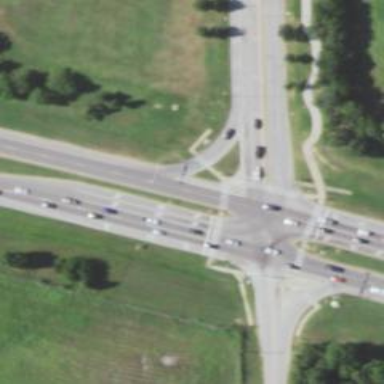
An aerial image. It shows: Asphalt road with secondary link designation.